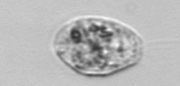
Label: Amoeba